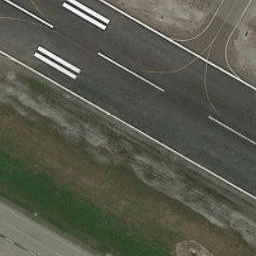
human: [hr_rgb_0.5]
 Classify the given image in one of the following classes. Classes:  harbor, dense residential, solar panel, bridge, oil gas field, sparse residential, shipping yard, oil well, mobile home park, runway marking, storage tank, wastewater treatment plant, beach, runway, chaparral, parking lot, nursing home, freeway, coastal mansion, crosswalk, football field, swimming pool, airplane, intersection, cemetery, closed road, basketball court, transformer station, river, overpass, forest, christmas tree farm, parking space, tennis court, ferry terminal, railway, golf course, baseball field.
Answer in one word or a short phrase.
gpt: runway